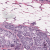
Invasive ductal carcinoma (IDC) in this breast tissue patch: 0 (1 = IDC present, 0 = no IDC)